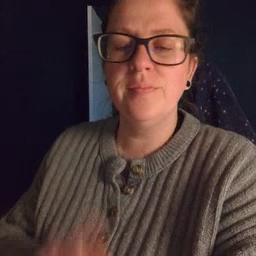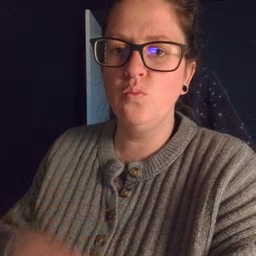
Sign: haveto